Question: I tried to post from twitter but it not posting the comments. It display an error 204 , in the facebook the same data is successfully posted but in the twitter i got an error can any one have an idea How to solve it

'''
-(void)postDataOnTwitterMethod{
if ([[FHSTwitterEngine sharedEngine]isAuthorized]) {
NSData *dataFromPath = UIImageJPEGRepresentation(cameraImage,1.0);
number = (arc4random()%10000)+1; //Generates Number from 1 to 10000.
RndNo = [NSString stringWithFormat:@"%i", number];
NSLog(@" ITEM %@",RndNo);
NSString *avalabelDate = [NSString stringWithFormat:@"%@_%@",[CommonMethods getCurrentDateAndTime],self.AvailableTillTextField.text];
NSString *theWholeString = [NSString stringWithFormat:@"Item No: %@
ItemName: %@
ItemCost: %@
AvailableTill: %@
Category: %@
Description: %@",RndNo,self.NameTextField.text,self.PriceTextField.text,avalabelDate,self.ListTypeTextField.text,self.DecTextView.text];
dispatch_async(GCDBackgroundThread, ^{
@autoreleasepool {
[UIApplication sharedApplication].networkActivityIndicatorVisible = YES;
NSError *returnCode = [[FHSTwitterEngine sharedEngine]postTweet:theWholeString withImageData:dataFromPath];
[UIApplication sharedApplication].networkActivityIndicatorVisible = NO;
NSString *title = nil;
NSString *message = nil;
if (returnCode) {
title = [NSString stringWithFormat:@"Error %d",returnCode.code];
message = returnCode.localizedDescription;
} else {
title = @"Tweet Posted";
}
dispatch_sync(GCDMainThread, ^{
@autoreleasepool {
UIAlertView *av = [[UIAlertView alloc]initWithTitle:title message:message delegate:nil cancelButtonTitle:@"OK" otherButtonTitles:nil];
[av show];
}
});
}
});
}
else{
[[FHSTwitterEngine sharedEngine]showOAuthLoginControllerFromViewController:self withCompletion:^(BOOL success) {
NSLog(success?@"L0L success":@"O noes!!! Loggen faylur!!!");
}];
}
}
'''
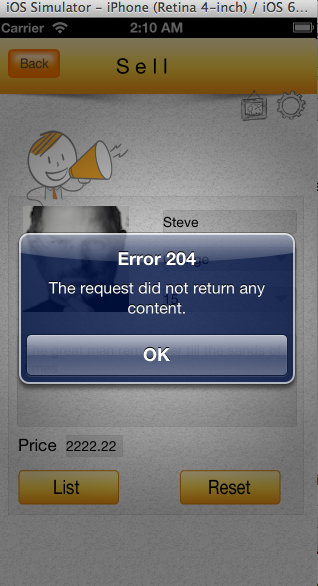
Answer: Now i am able to send the String but cant able to send the Image using this method
'''
NSError *returnCode = [[FHSTwitterEngine sharedEngine]postTweet:theWholeString withImageData:imageData];
'''